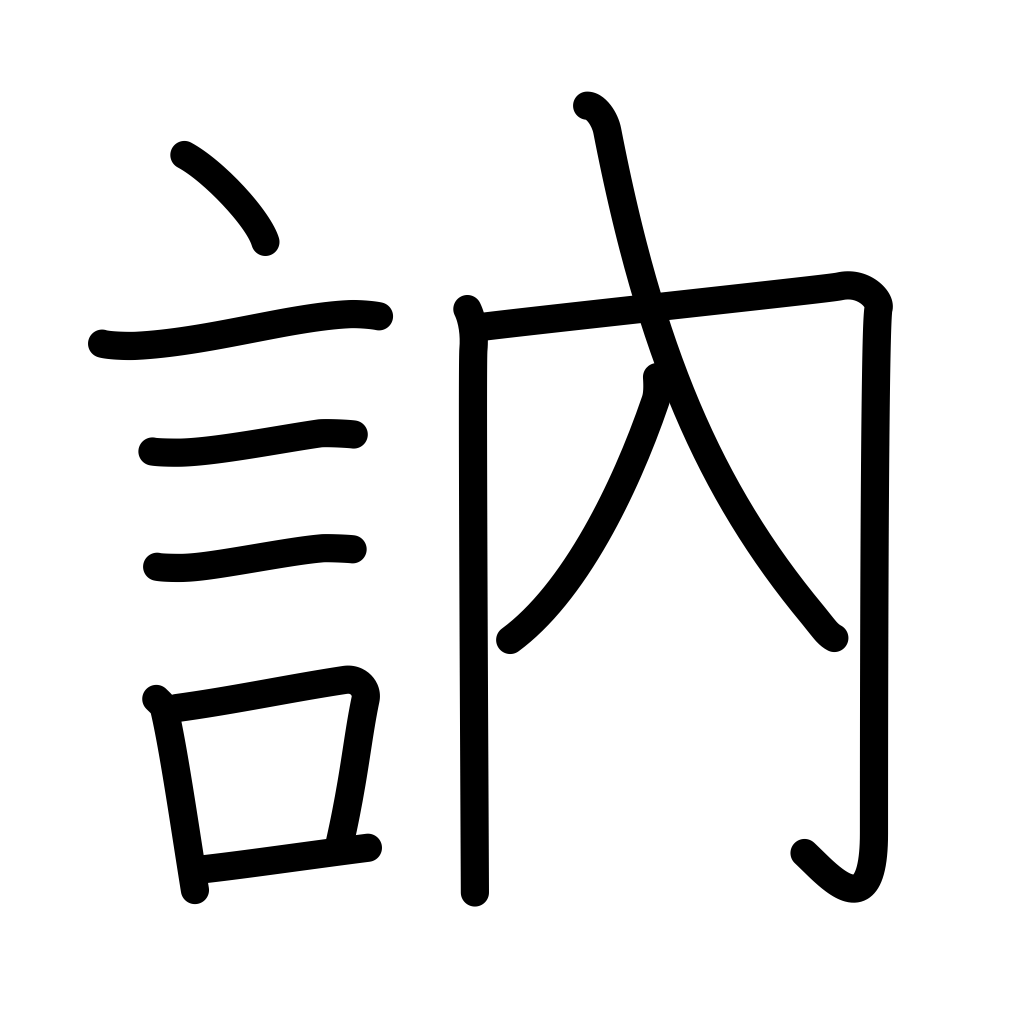
Meaning: stutter